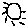
Label: sun